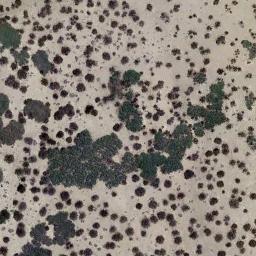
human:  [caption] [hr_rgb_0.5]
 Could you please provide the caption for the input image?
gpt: Some chaparrals of different kinds and sizes grow in the desert .

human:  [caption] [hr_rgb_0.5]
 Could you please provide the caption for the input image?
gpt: There is a wood in this jungle .

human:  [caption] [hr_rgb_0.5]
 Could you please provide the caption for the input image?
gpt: A dense mass of chaparral is distributed over a sparse mass of chaparral on the sand .

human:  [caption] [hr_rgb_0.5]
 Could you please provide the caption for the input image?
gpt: There are many bushes make up the chaparral in the white bare land .

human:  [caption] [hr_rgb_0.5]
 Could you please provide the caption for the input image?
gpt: The middle of the chaparral is dense .